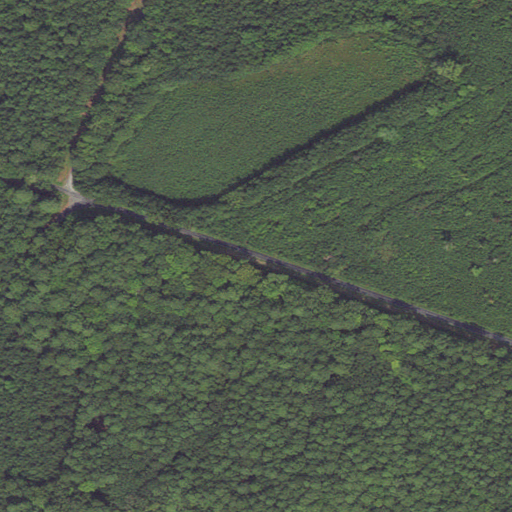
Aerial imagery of cape in Virginia named Craddock Neck containing woody wetlands, open development, cultivated crops, herbaceous wetlands, and low intensity development